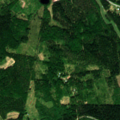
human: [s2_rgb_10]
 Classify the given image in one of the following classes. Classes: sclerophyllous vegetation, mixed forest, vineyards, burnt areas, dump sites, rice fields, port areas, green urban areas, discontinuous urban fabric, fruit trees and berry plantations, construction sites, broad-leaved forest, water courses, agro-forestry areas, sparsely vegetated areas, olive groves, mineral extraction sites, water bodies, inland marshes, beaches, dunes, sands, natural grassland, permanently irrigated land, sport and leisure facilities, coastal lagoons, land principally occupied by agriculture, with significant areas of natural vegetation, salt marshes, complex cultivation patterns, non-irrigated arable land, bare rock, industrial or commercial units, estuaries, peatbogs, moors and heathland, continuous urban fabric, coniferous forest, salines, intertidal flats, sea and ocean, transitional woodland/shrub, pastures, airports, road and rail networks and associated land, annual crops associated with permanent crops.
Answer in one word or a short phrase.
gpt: non-irrigated arable land, broad-leaved forest, coniferous forest, mixed forest, transitional woodland/shrub